【题型】选择题　【知识点】向量　【难度】easy
如图所示，平行四边形 \(ABCD\) 的两条对角线相交于点 \(O\). \(\overrightarrow{AB} = \vec{a}\)，\(\overrightarrow{AD} = \vec{b}\)，且 \(\overrightarrow{AO} = \lambda\vec{a} + \mu\vec{b}\)，则 \(\lambda + \mu =\) (\quad)

A. \(\frac{3}{4}\)
B. \(1\)
C. \(\frac{3}{2}\)
D. \(2\)
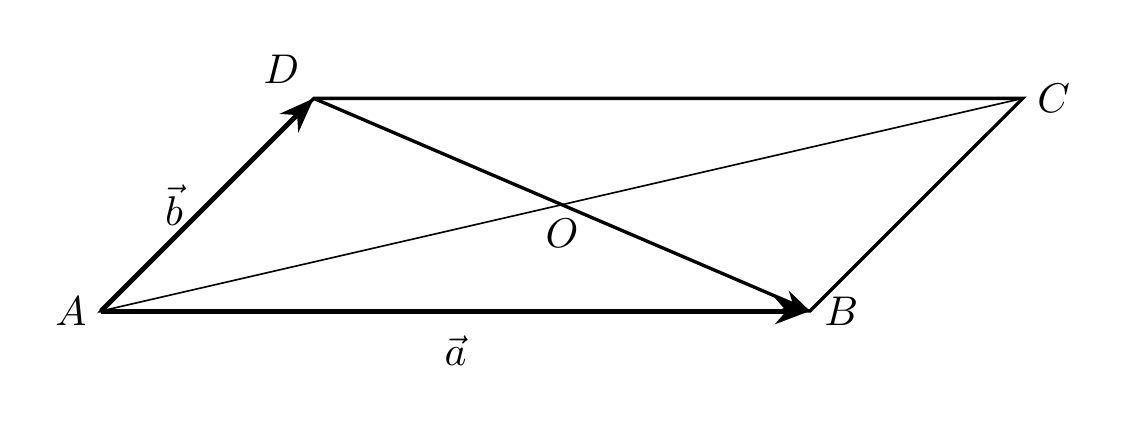
【解答】
【答案】B

【分析】利用平面向量加法的平行四边形法则可求得结果.

【解析】因为行四边形 \(ABCD\) 的两条对角线相交于点 \(O\)，\(\overrightarrow{AB} = \vec{a}\)，\(\overrightarrow{AD} = \vec{b}\)，

则 \(O\) 为 \(AC\) 的中点，且 \(\overrightarrow{AO} = \frac{1}{2}\overrightarrow{AC} = \frac{1}{2}(\overrightarrow{AB} + \overrightarrow{AD}) = \frac{1}{2}\vec{a} + \frac{1}{2}\vec{b}\),

又因为 \(\overrightarrow{AO} = \lambda\vec{a} + \mu\vec{b}\)，则 \(\lambda = \mu = \frac{1}{2}\)，故 \(\lambda + \mu = 1\).

故选：B.